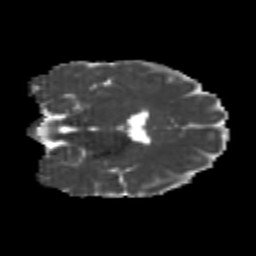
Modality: MD
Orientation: coronal
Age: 24
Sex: female
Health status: healthy
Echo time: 0.074 s